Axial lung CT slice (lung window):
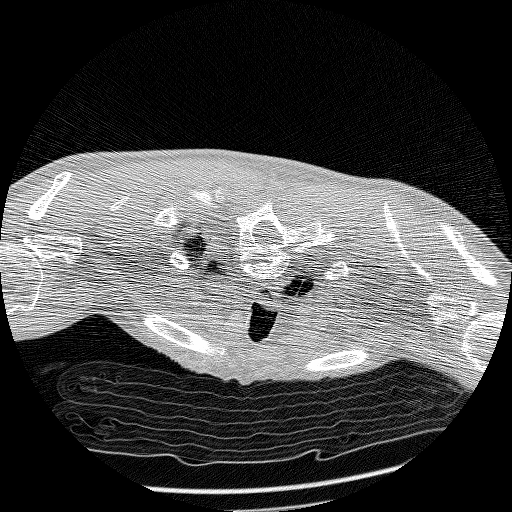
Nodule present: no